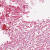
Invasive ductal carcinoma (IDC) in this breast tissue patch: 0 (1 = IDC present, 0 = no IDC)